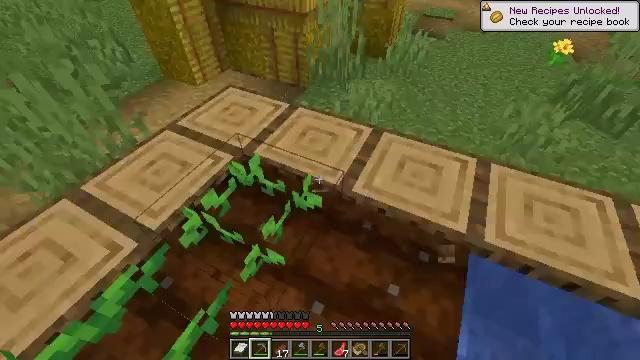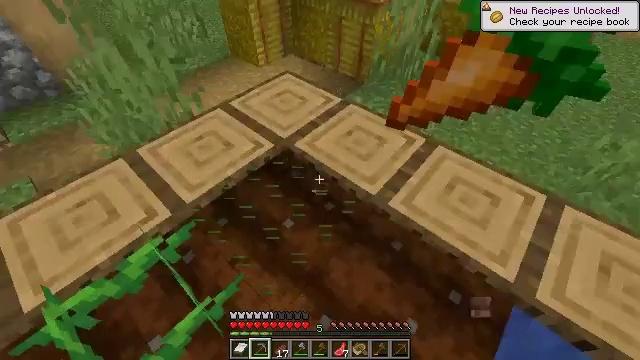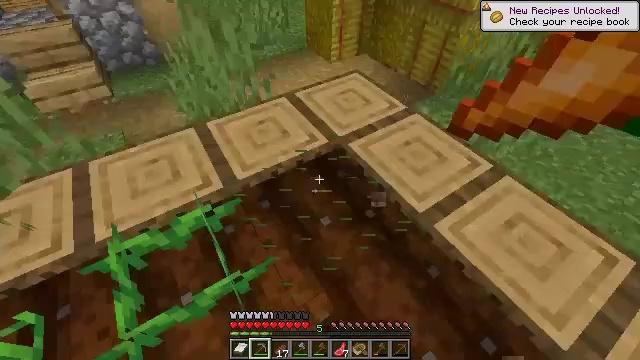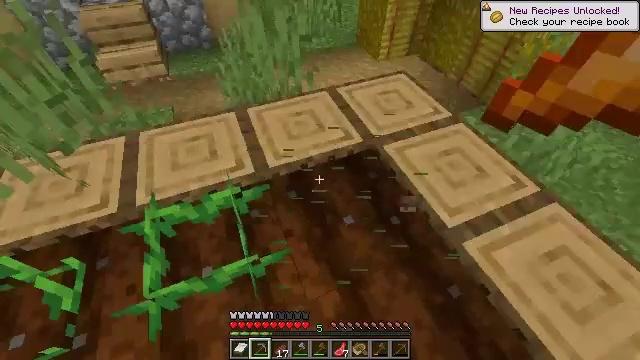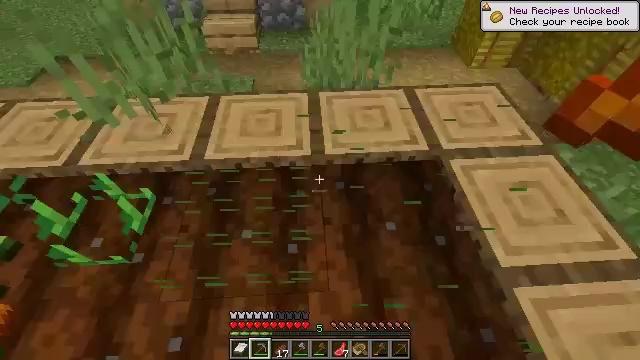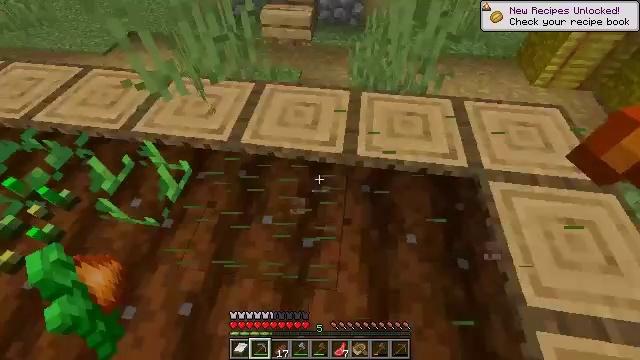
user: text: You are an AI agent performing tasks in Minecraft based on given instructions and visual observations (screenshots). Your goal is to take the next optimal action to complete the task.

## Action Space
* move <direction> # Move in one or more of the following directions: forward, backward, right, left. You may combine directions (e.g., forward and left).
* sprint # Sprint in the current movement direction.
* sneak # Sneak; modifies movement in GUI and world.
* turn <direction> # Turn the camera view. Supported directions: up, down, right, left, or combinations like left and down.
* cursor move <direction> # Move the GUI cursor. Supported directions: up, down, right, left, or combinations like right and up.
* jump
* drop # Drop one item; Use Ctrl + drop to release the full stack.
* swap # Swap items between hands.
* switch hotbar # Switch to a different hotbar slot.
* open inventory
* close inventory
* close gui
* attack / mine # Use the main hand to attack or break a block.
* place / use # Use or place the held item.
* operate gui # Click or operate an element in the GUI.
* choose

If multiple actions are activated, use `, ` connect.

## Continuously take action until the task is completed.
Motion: motion action
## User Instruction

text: Mine beetroots from the garden.
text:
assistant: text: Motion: turn left and down, attack / mine
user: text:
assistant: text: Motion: turn left, attack / mine
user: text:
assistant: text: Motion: turn left
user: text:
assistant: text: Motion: turn left and down, attack / mine
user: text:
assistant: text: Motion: move right, turn left, attack / mine
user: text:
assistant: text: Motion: attack / mine